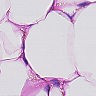
Metastatic tissue present: no